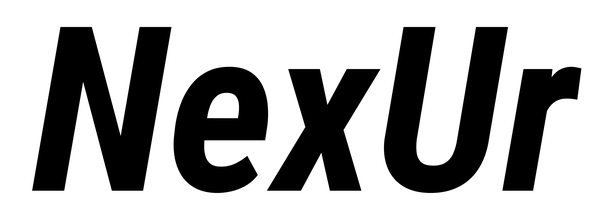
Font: Roboto-Italic_Condensed_Bold_Italic